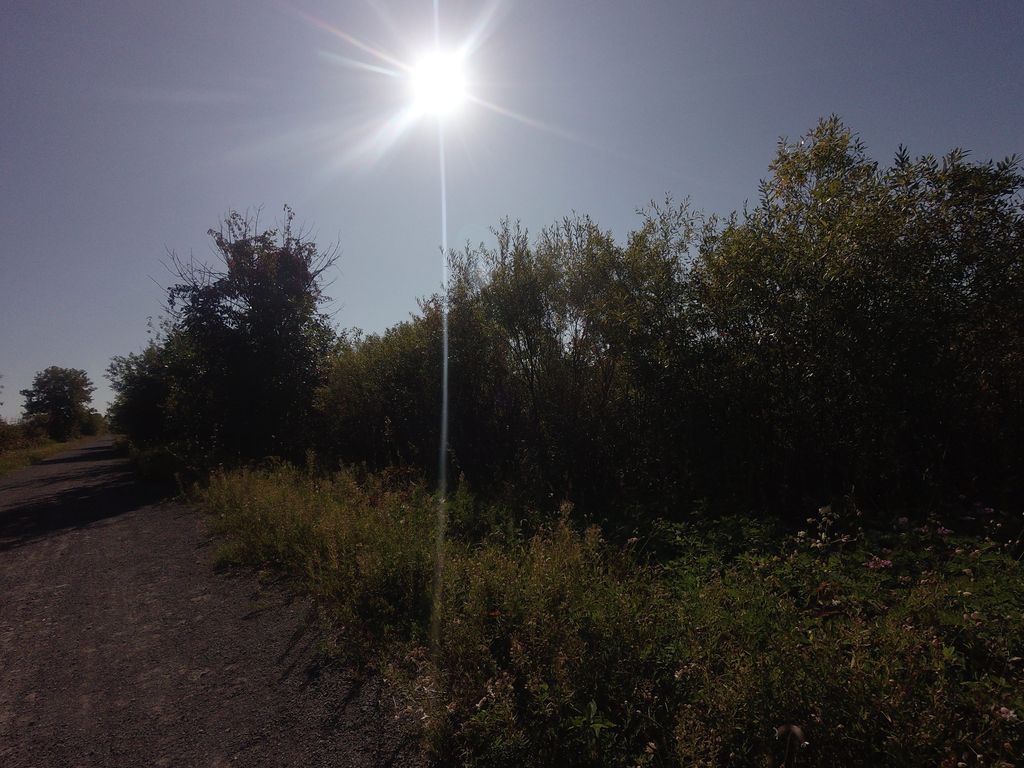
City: ottawa-gatineau